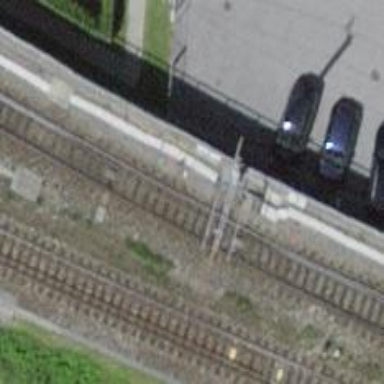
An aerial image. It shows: Single-track railway siding with electrified contact line. The voltage is 3000 and 15000.